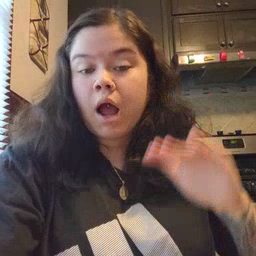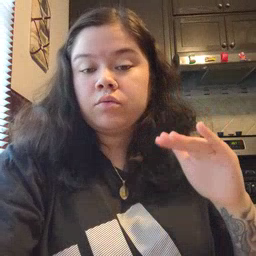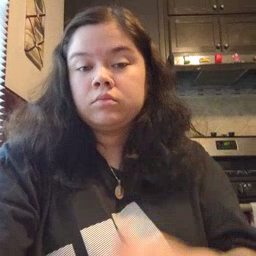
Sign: child